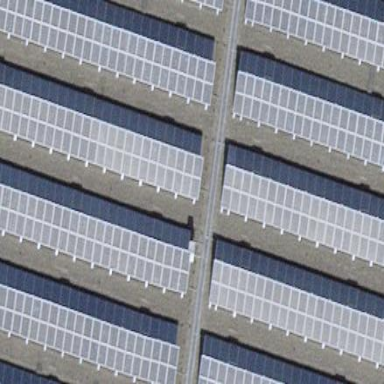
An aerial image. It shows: Solar power generator with photovoltaic panels.